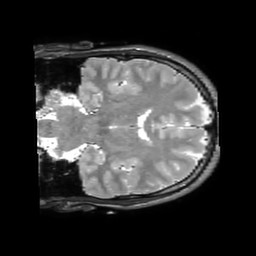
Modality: T2w
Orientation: coronal
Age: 21
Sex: male
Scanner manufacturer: philips
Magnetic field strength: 3 T
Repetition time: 3 s
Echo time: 0.08 s